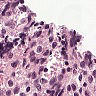
Metastatic tissue present: no